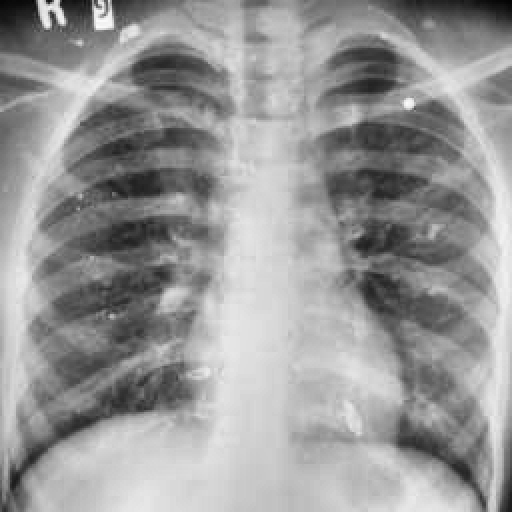
Finding: TUBERCULOSIS